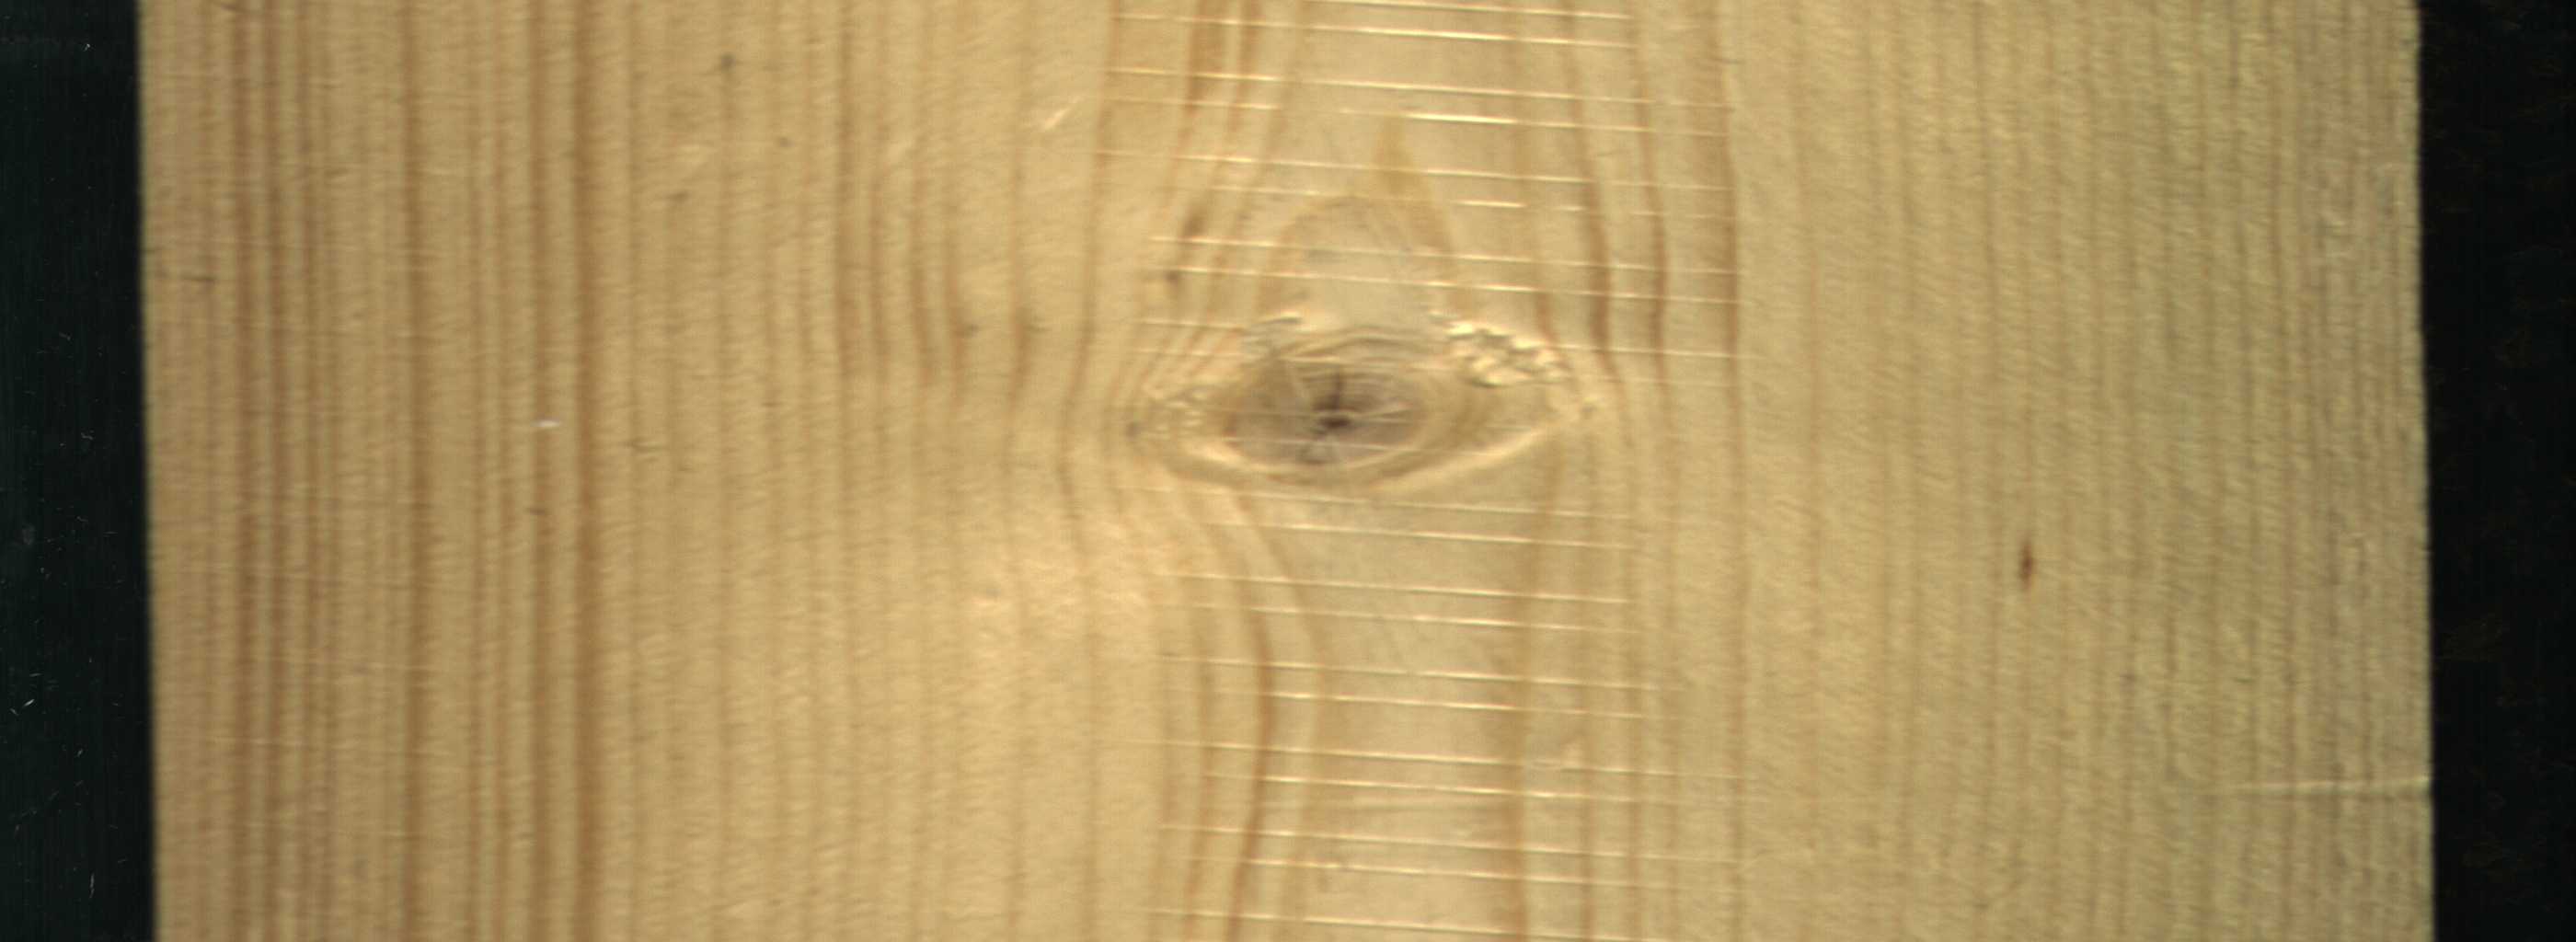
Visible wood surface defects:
Live_Knot